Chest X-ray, PA view. Patient: 55 years old, sex F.
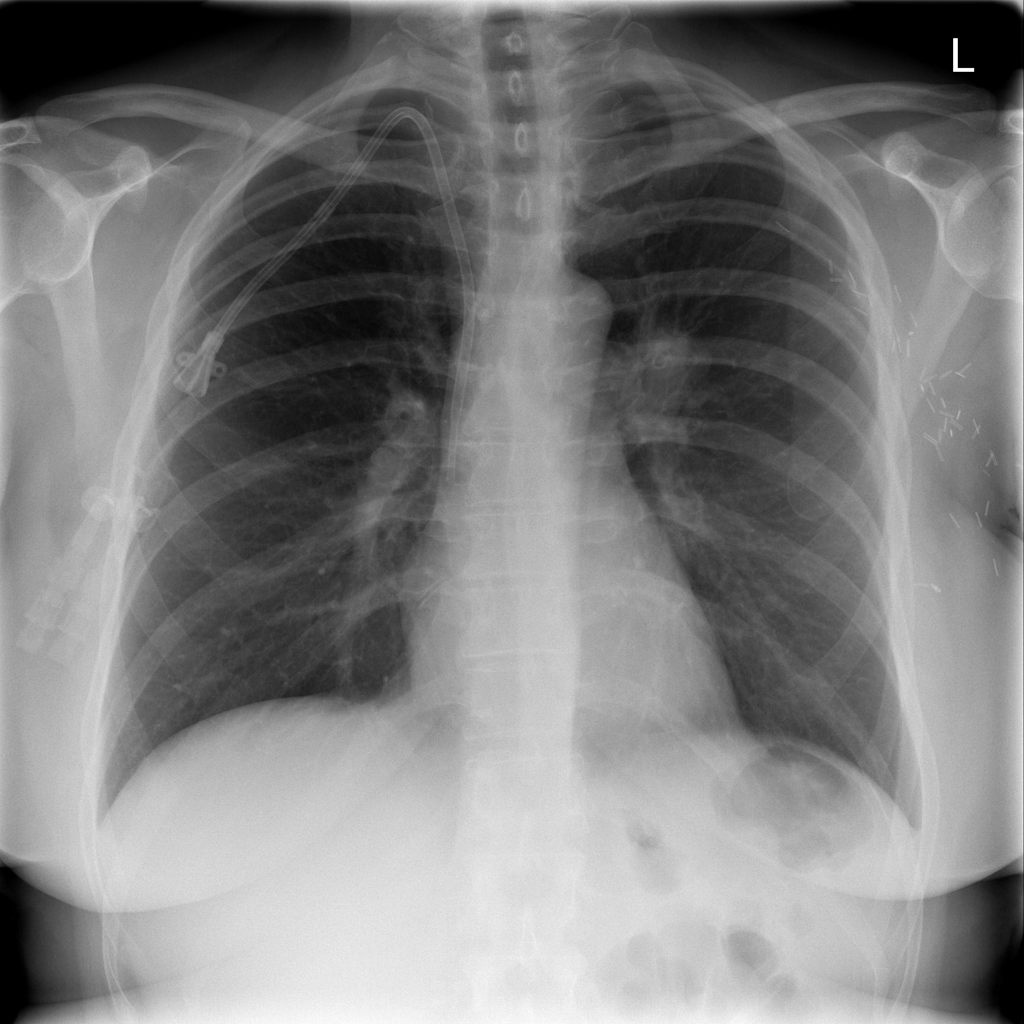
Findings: Mass, Nodule